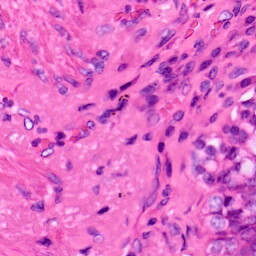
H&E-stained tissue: Lung